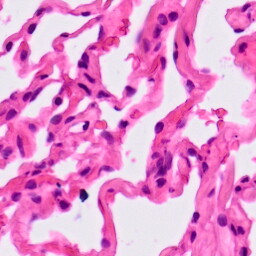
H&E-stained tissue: Lung